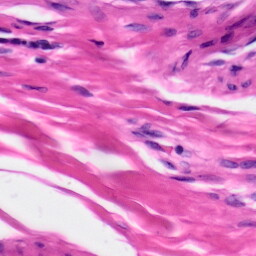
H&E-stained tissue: Skin